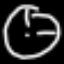
Label: clock